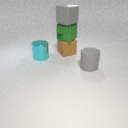
large brown rubber cube below large gray rubber cube